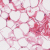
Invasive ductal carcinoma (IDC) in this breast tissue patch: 0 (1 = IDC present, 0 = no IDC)